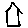
Label: house